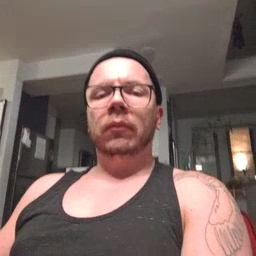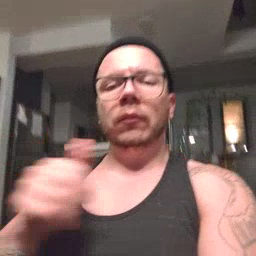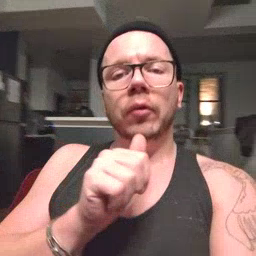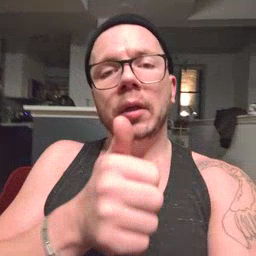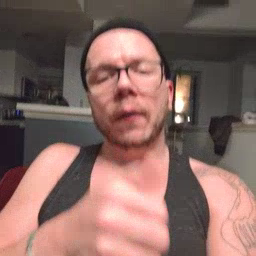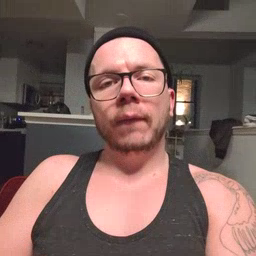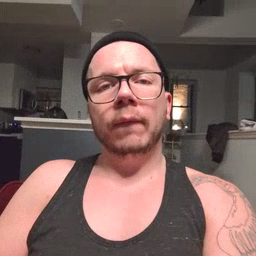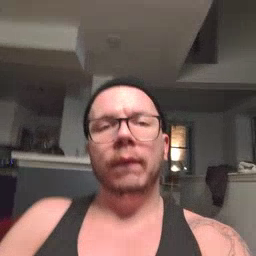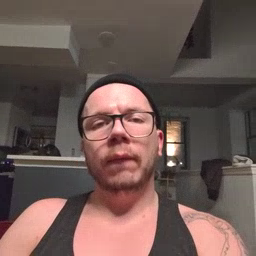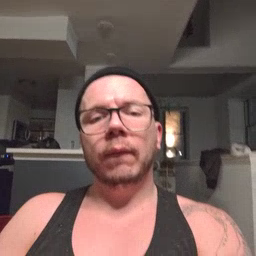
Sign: yourself